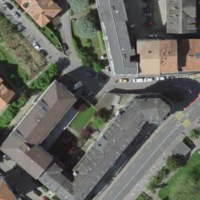
EUNIS habitat code: 54
Species observed at this site:
Salvia glutinosa